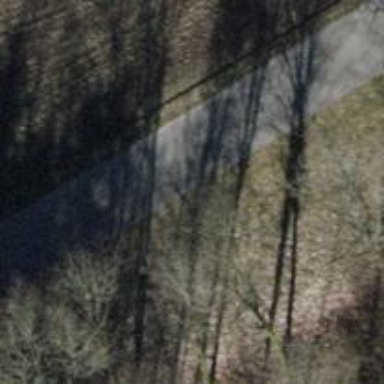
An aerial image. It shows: Asphalt track with grade1 tracktype.